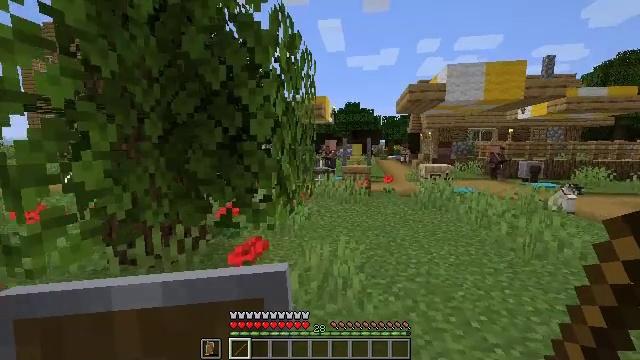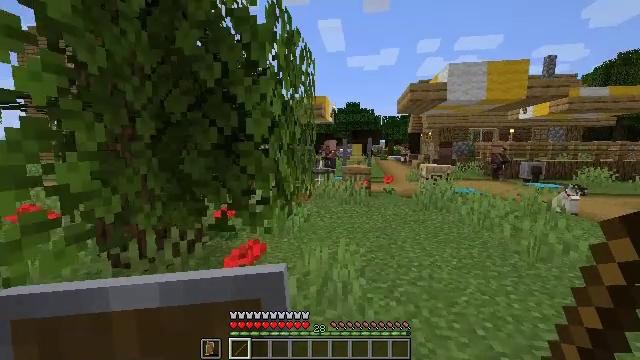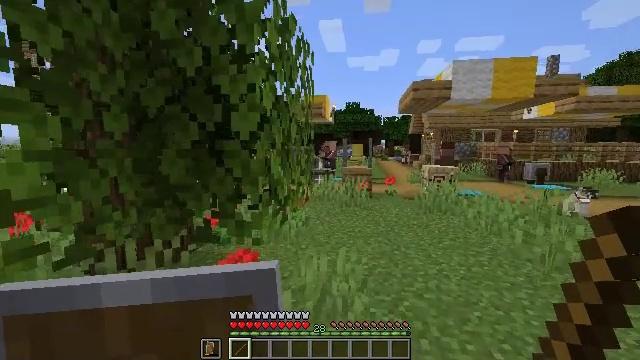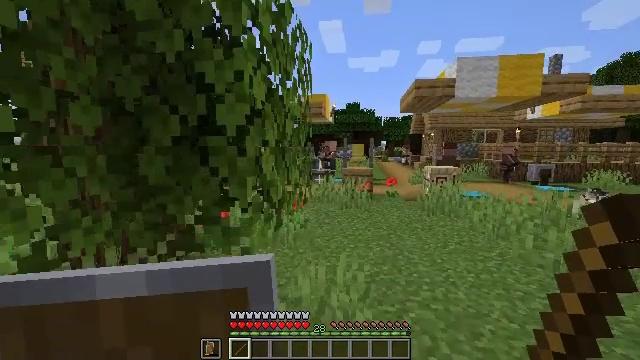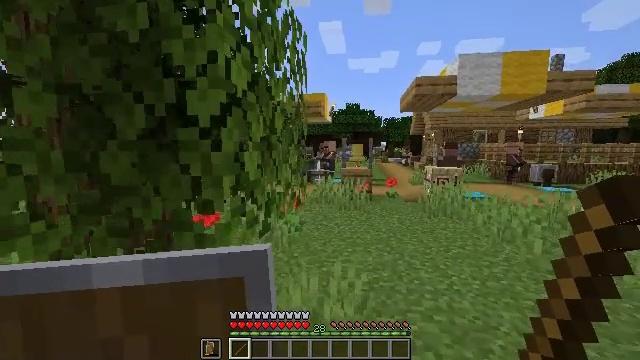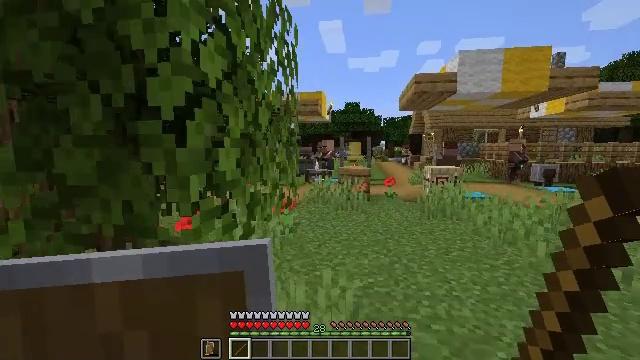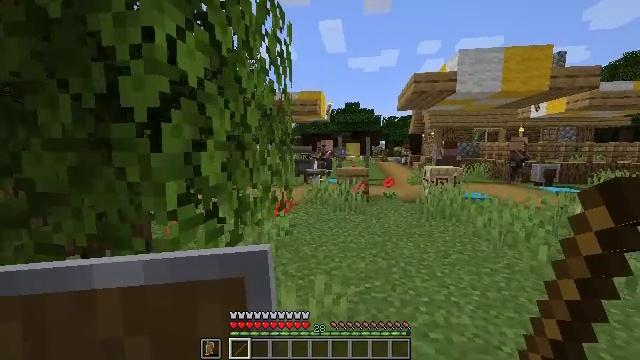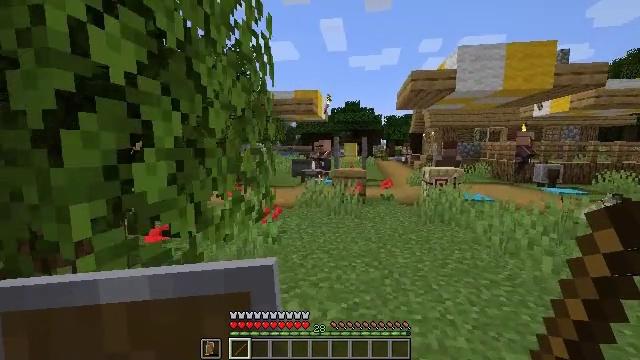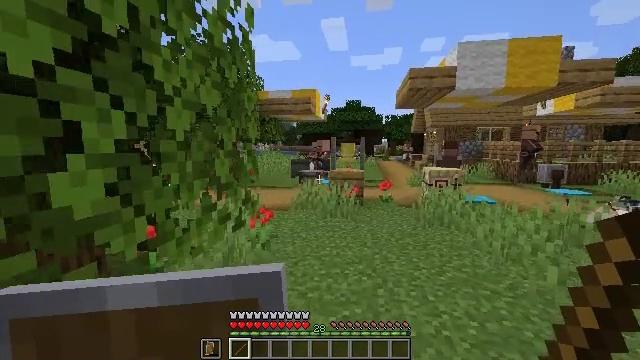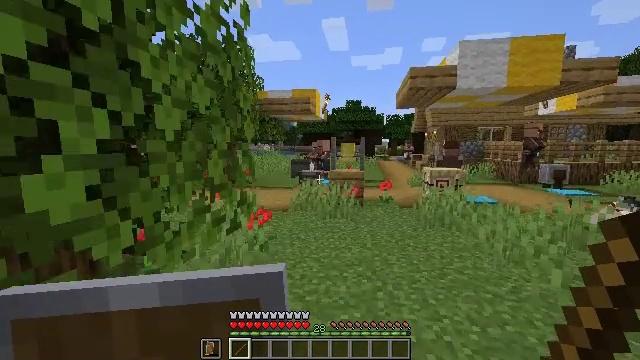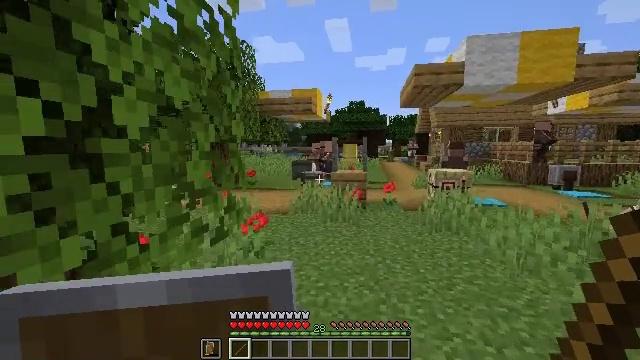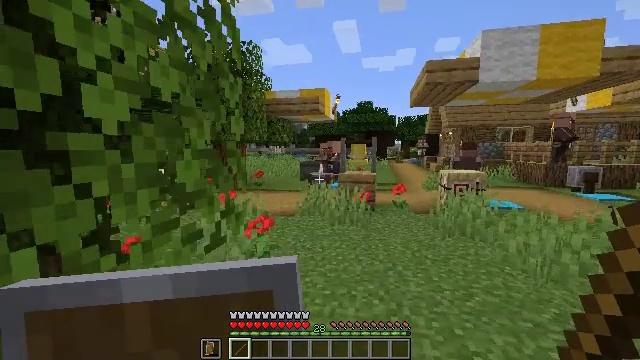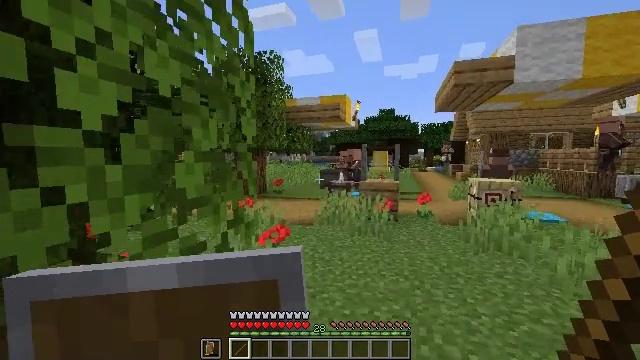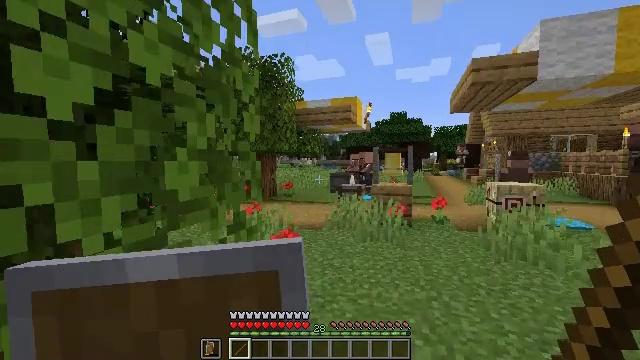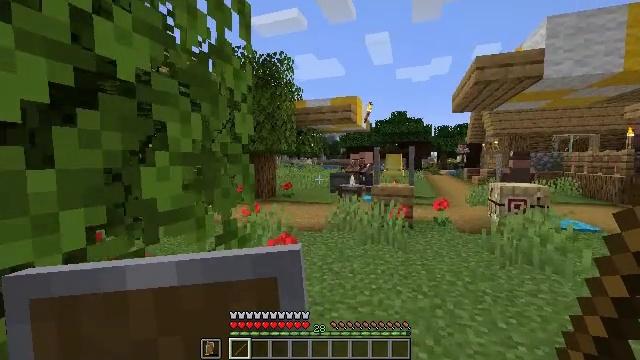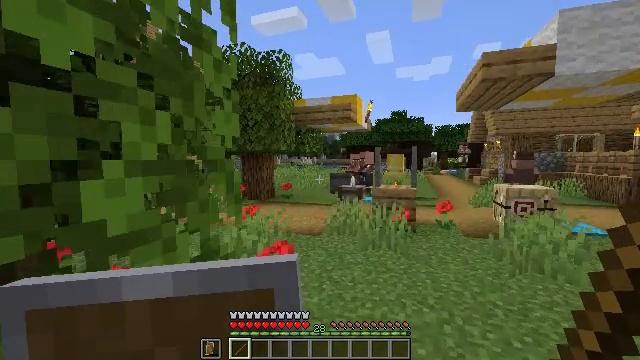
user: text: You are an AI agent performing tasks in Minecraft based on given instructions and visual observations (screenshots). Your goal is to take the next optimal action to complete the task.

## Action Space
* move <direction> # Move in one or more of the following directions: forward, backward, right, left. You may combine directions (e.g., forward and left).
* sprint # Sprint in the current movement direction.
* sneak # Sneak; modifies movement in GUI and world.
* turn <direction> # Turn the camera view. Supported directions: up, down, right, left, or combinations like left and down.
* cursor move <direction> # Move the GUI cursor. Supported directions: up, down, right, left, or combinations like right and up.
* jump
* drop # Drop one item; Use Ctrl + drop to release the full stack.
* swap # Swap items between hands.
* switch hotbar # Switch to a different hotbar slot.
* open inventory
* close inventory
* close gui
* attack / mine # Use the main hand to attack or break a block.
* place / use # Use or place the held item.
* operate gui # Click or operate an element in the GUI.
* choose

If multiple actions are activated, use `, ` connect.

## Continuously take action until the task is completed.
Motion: motion action
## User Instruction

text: Use the crafting table to make a glowstone from dust.
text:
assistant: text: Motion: move forward
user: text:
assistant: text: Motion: move forward
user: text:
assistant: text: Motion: move forward
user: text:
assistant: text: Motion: move forward and move right
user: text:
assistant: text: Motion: move forward and move right
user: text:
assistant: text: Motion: move forward and move right
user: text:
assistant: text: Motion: move forward and move right
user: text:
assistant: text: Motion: move forward and move right
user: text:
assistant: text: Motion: move forward
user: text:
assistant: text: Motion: move forward
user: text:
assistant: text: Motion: move forward, turn left
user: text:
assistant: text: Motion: move forward, turn left and up
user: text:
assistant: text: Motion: move forward, turn left
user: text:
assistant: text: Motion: move forward
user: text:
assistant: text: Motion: move forward
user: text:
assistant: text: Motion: move forward
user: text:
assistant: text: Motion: move forward
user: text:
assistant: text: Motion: move forward
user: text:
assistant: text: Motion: move forward
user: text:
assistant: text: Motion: move forward
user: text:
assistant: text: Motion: move forward
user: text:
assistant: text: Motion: move forward, turn left
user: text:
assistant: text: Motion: move forward, turn left
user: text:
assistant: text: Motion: move forward
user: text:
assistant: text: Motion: move forward
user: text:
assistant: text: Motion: move forward
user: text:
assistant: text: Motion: move forward
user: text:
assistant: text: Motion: move forward
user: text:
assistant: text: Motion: move forward
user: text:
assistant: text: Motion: move forward